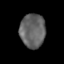
Tissue: skin
Cell type: Epithelial cells
Senescence score: 0.2638
Nuclear area (px): 837
Mean DAPI intensity: 99.964